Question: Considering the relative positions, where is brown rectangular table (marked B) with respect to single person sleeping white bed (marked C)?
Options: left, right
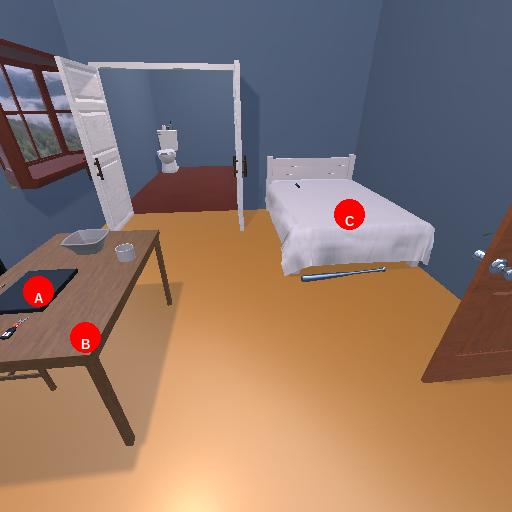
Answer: left